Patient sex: M
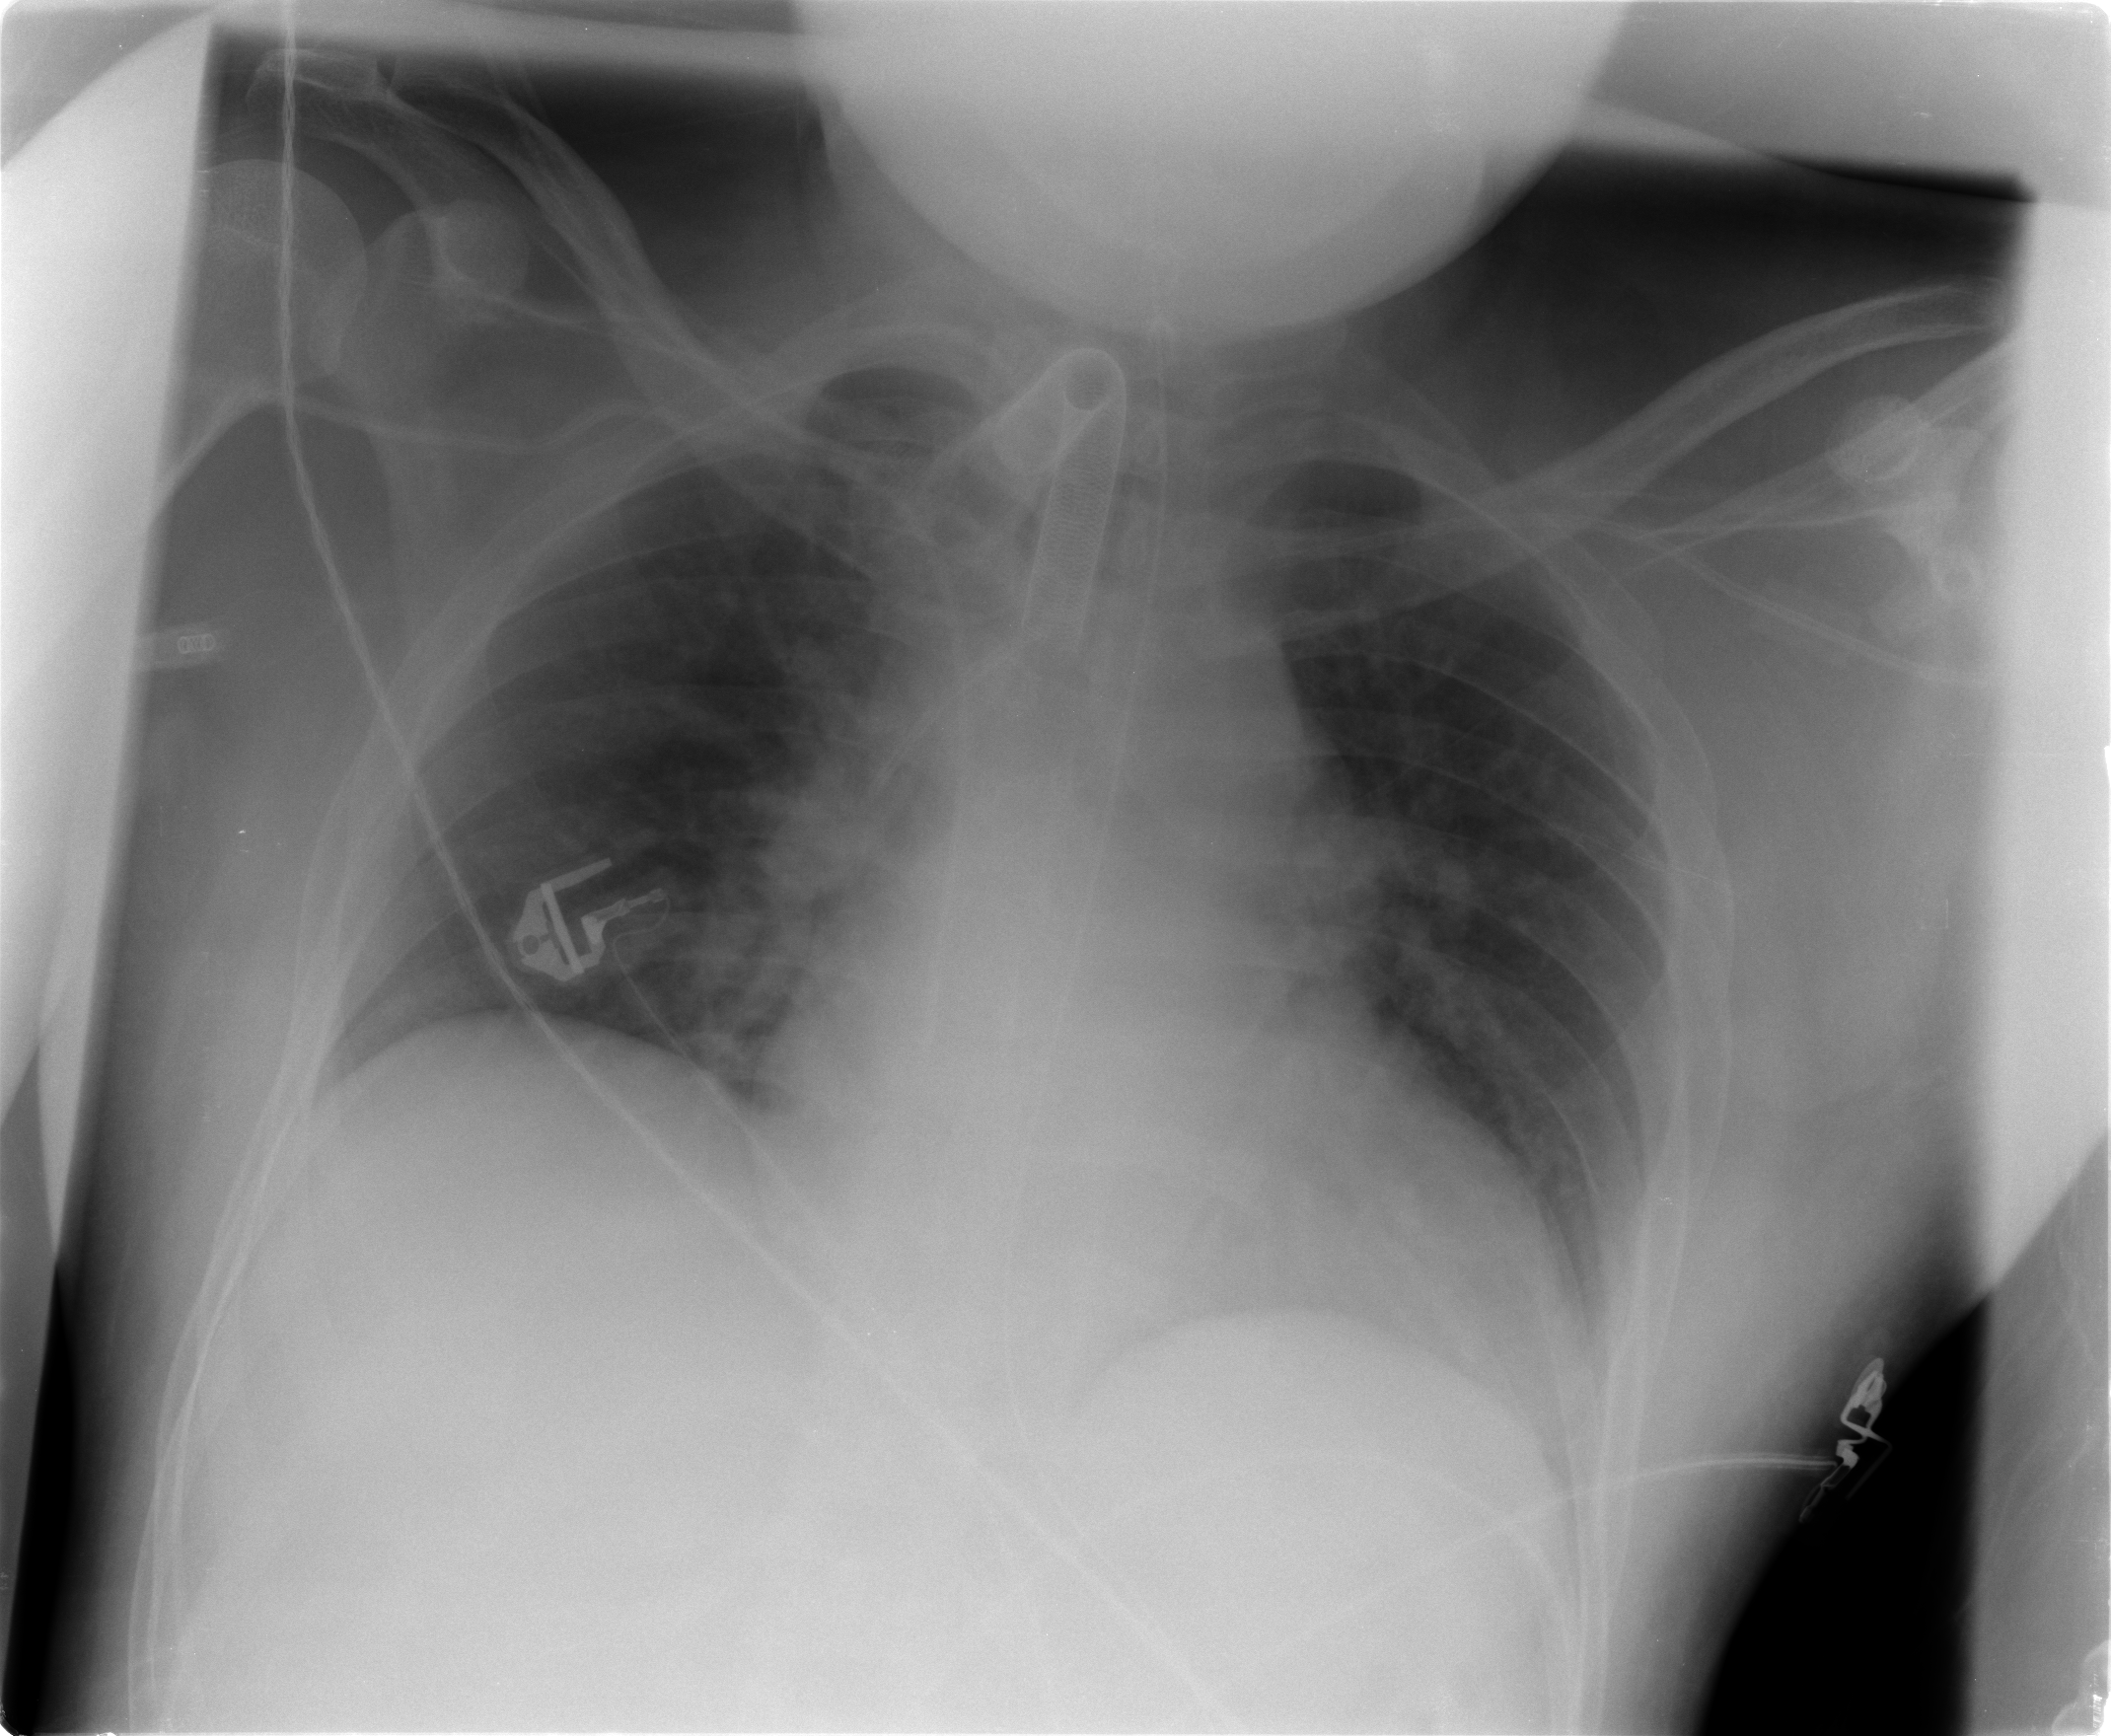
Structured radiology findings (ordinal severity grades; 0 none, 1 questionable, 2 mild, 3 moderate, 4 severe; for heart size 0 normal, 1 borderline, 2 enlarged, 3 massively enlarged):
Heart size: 2
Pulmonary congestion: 3
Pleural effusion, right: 0
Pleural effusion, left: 0
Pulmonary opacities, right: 0
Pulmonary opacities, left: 0
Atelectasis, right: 0
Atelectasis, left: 0